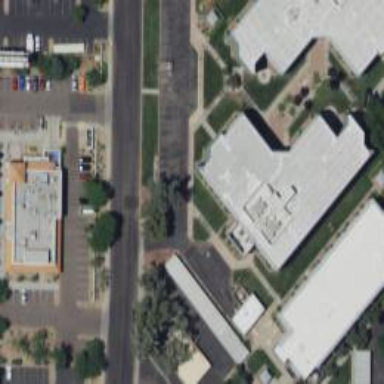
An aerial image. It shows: Commercial building.